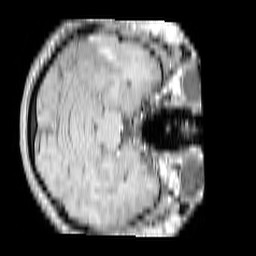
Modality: T1w
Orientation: axial
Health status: ill
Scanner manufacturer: philips
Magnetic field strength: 3 T
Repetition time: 0.3787 s
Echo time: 0.002908 s